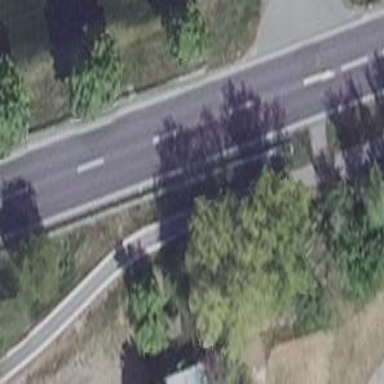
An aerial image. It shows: Asphalt road classified as primary highway.